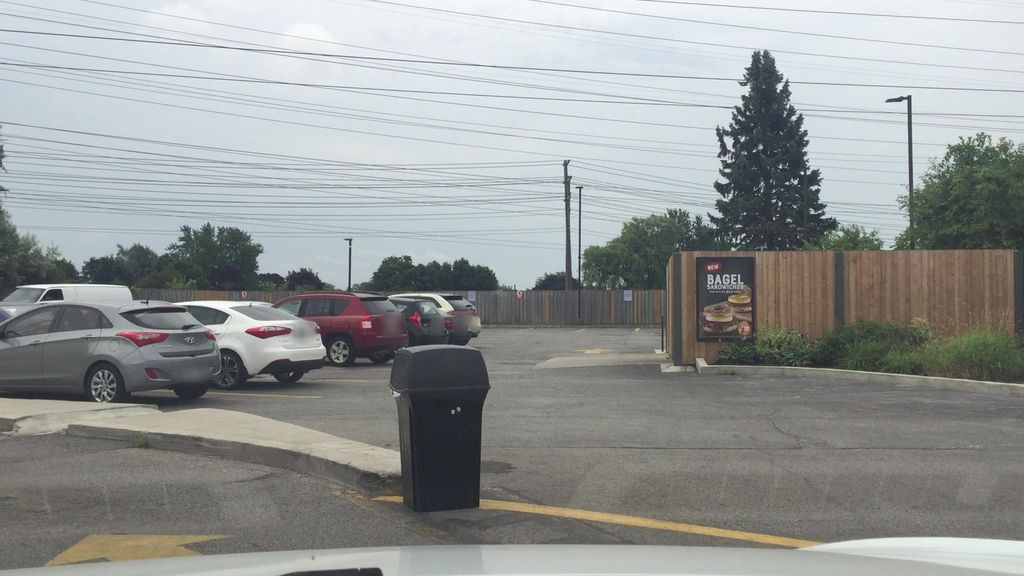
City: toronto